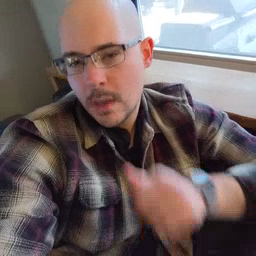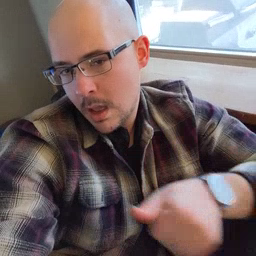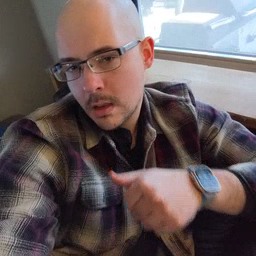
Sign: hide